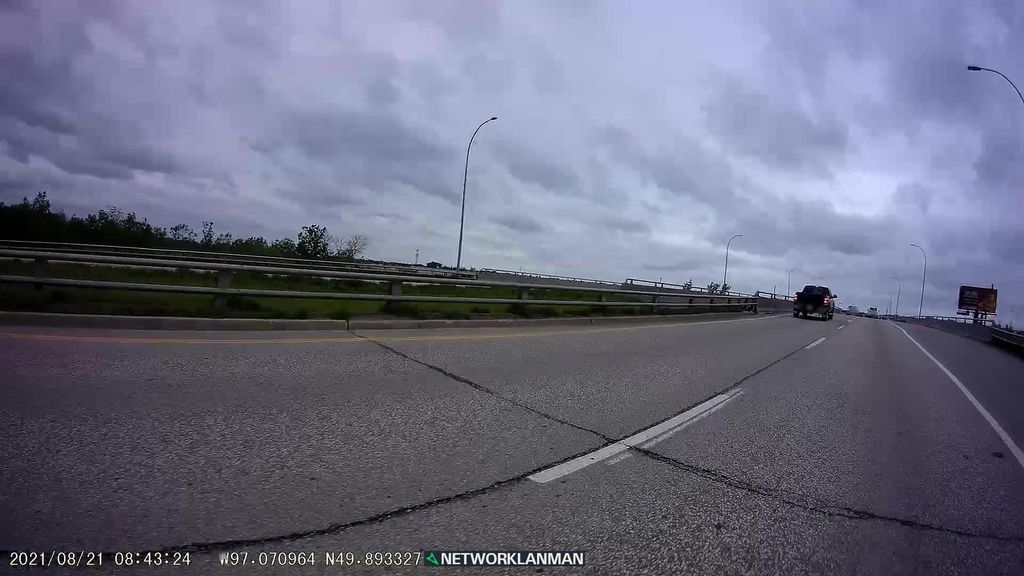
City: winnipeg